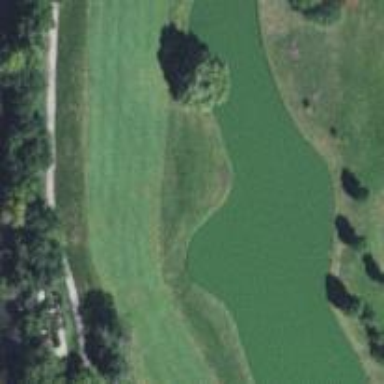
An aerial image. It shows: Golf fairway surrounded by grass.